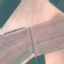
Land use / land cover: AnnualCrop